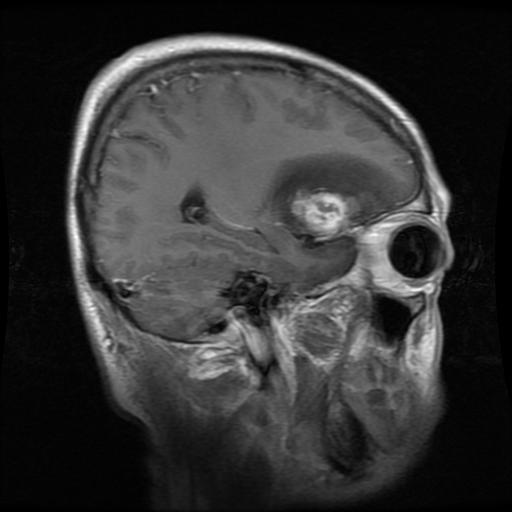
Label: meningioma